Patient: sex M, age 60
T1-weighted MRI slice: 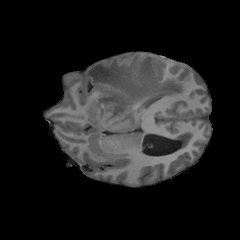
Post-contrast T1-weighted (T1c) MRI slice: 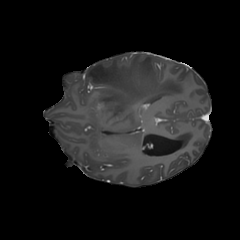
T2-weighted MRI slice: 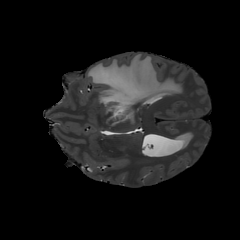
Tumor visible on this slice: yes
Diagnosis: Glioblastoma, IDH-wildtype
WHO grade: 4